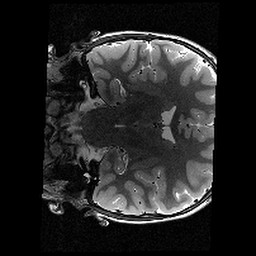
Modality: T2w
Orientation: coronal
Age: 12
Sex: female
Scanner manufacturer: siemens
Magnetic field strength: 3 T
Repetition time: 9.23 s
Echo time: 0.067 s